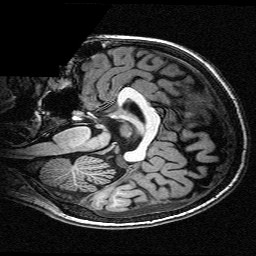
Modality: T1w
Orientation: sagittal
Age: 28
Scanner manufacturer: siemens
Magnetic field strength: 3 T
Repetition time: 2.3 s
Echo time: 0.00336 s